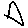
Label: triangle